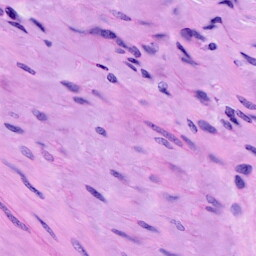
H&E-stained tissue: Cervix